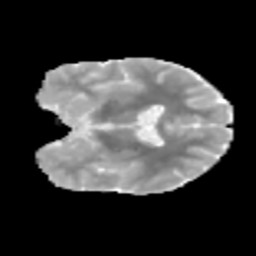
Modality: MD
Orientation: coronal
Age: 11
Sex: male
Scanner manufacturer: siemens
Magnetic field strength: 3 T
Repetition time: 3.8 s
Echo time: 0.07 s